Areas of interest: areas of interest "Logistics and Express Delivery"
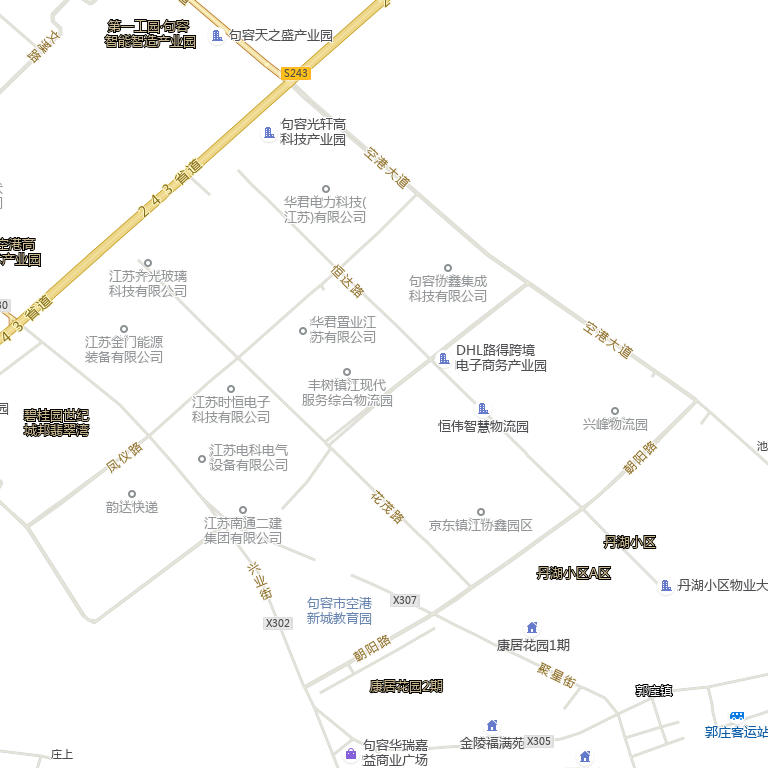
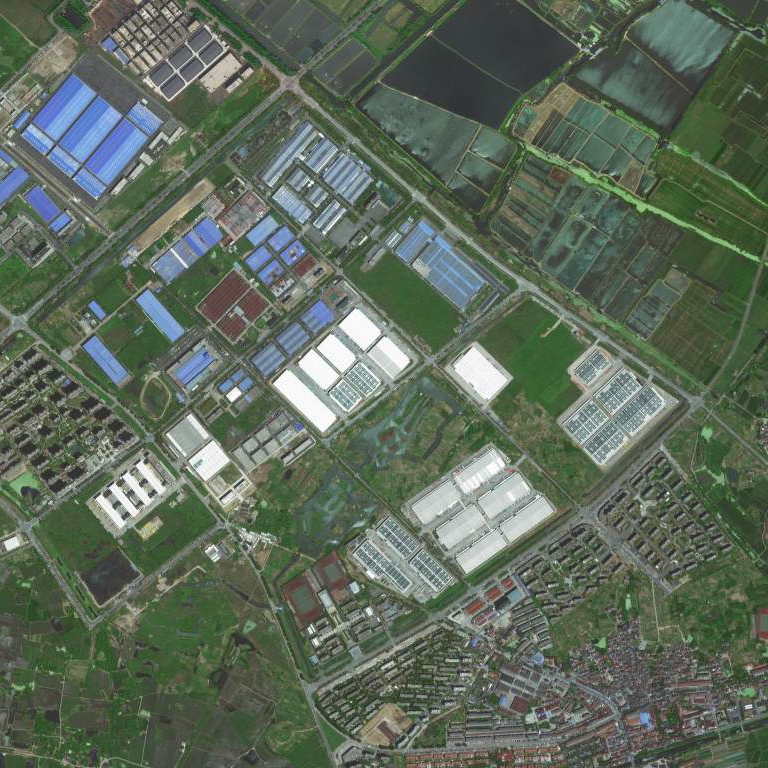